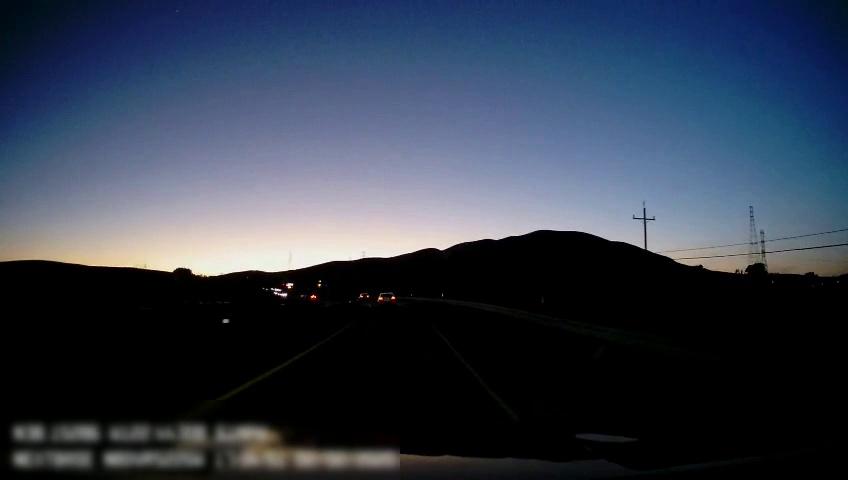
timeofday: Dusk/Dawn/Twilight
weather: Other
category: Drivable Space
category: Vehicles | SUV
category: Vehicles | Car
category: Lanes | Current Lane
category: Lanes | Current Lane